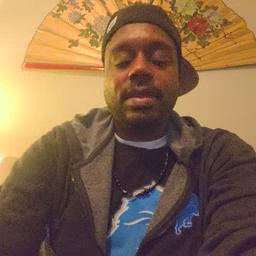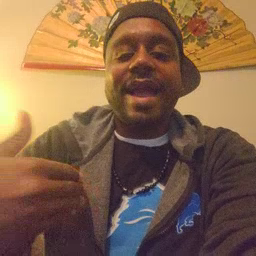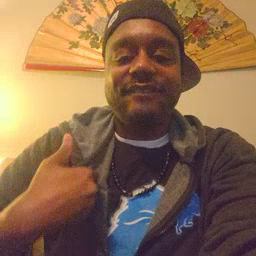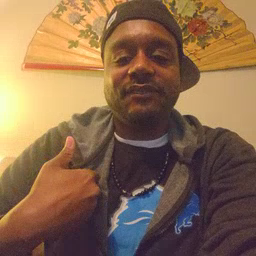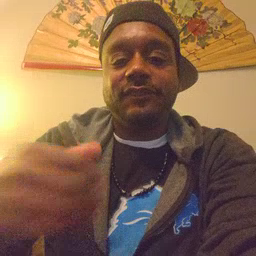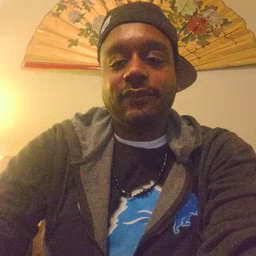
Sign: have